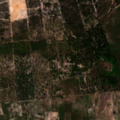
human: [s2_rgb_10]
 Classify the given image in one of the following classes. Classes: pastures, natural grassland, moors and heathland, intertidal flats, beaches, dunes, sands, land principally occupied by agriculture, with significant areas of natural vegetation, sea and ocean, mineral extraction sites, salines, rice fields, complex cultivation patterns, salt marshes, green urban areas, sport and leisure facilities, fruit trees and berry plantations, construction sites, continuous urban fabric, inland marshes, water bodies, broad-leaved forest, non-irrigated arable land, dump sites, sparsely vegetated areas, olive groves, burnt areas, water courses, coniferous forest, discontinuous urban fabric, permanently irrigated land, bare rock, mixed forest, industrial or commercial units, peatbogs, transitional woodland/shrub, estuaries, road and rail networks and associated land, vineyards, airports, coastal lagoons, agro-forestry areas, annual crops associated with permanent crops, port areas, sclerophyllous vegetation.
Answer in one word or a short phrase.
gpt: continuous urban fabric